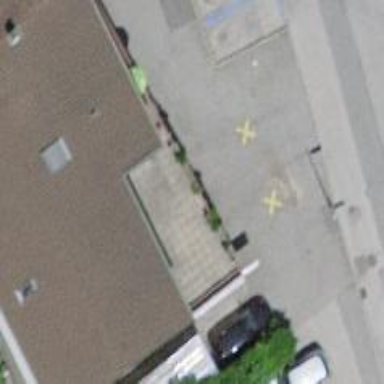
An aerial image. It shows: Car repair shop.